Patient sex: M
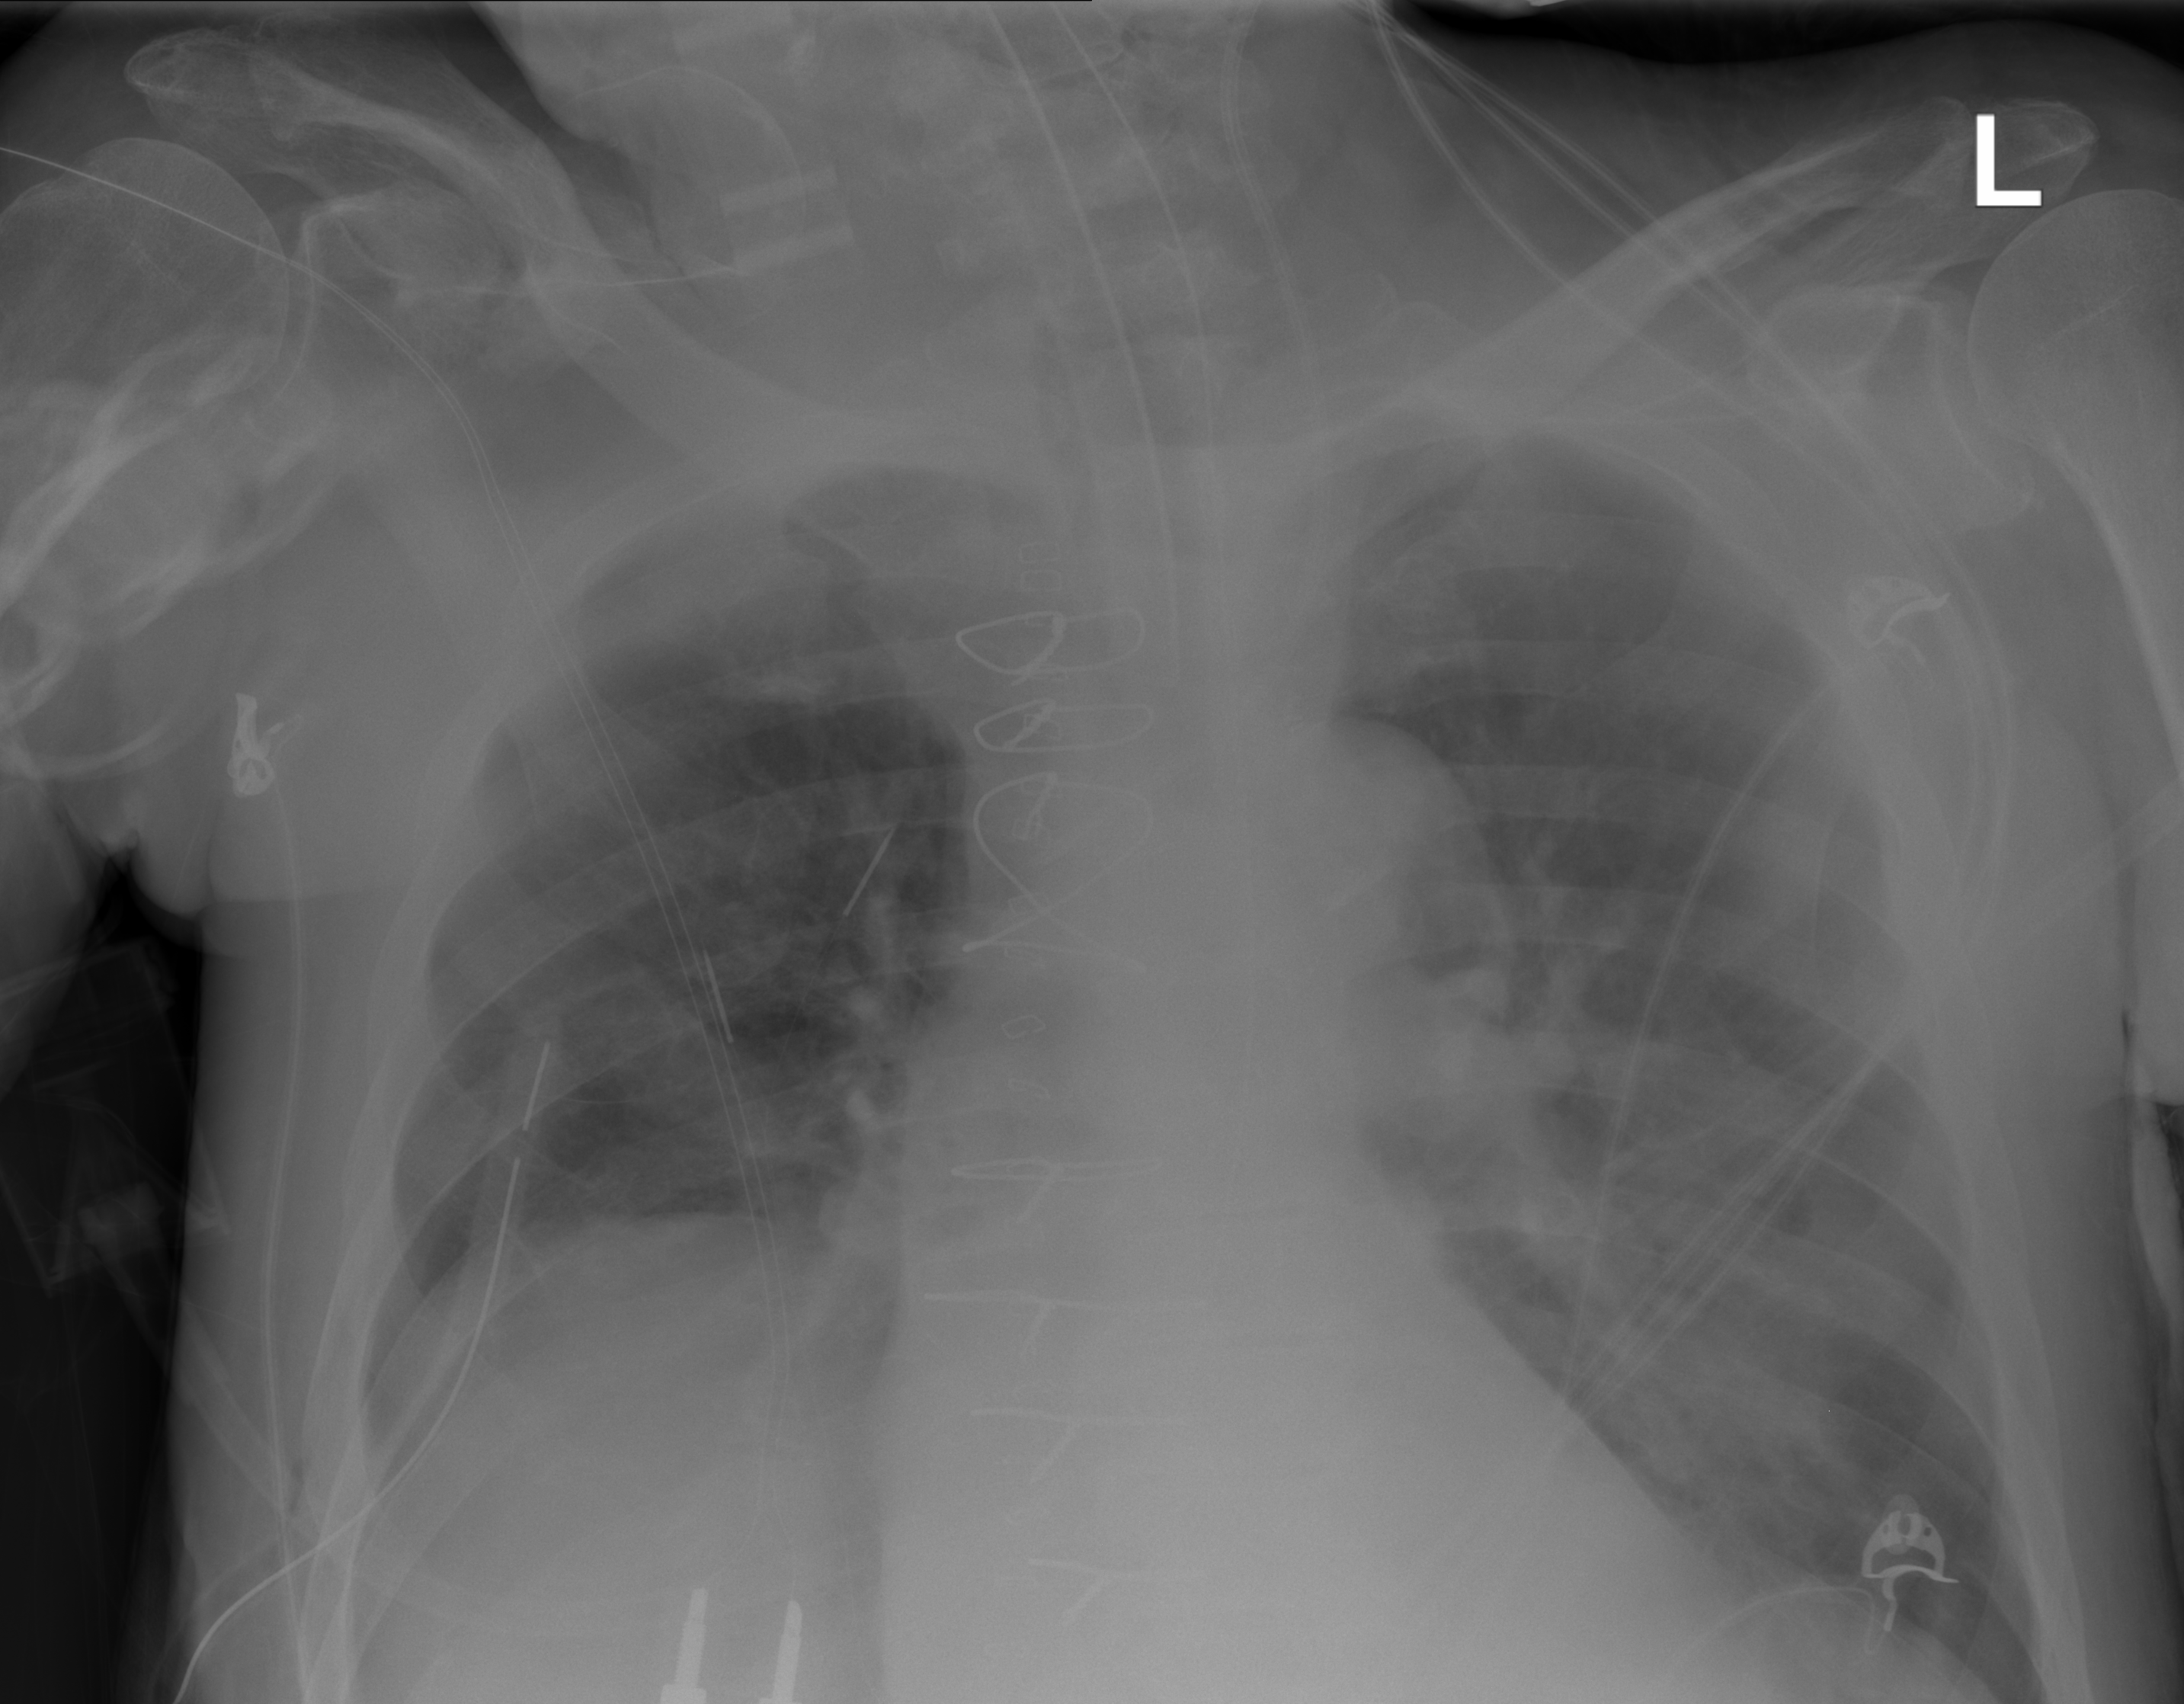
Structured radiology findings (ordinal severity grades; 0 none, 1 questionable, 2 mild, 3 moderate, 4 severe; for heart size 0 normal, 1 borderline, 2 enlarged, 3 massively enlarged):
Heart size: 0
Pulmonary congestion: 2
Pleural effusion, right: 0
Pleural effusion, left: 0
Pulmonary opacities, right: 0
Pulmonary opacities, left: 1
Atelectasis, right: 0
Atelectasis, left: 0